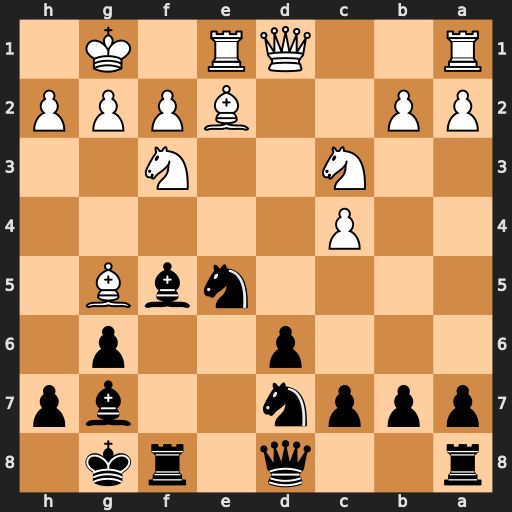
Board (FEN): r2q1rk1/pppn2bp/3p2p1/4nbB1/2P5/2N2N2/PP2BPPP/R2QR1K1
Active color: b
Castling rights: -
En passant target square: -
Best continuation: Nxf3+ Bxf3 Qxg5